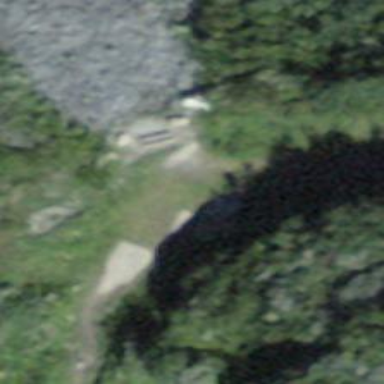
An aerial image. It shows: Bench.